Question: I'm really confused here. Running the following query:
'''
SELECT * FROM 'articles' WHERE 'form' = 'Depotplaster' AND 'size' = 5
'''
returns rows that also start with "5", despite me neither using 'LIKE' nor a '%' wildcard operator. How come?
The 'size' field is of type 'VARCHAR'.

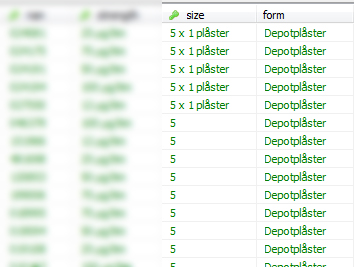
Answer: That is because you're using comparison between numeric and varchar data. MySQL will implicitly convert your column to 'double', resulting in '5'. See this simple test data:
Now, "good" way: compare strings:
And "bad" way: compare integers:
-and here is your reason:
Finally, to understand, why is it so:
'''
SELECT
CAST('5' AS DECIMAL) AS 5d,
CAST('5 and some crap' AS DECIMAL) AS 5sd,
CAST('5' AS DECIMAL) = CAST('5 and some crap' AS DECIMAL) AS areEqual;
'''
Will result in:
-as you can see, non-significant part was just truncated (as mentioned in warning message above)